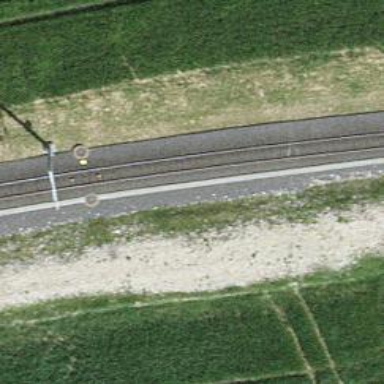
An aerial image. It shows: Tram railway with electrified contact lines.